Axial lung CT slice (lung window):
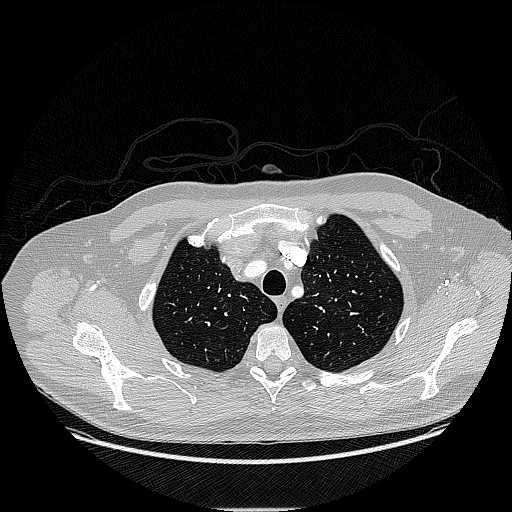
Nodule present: no